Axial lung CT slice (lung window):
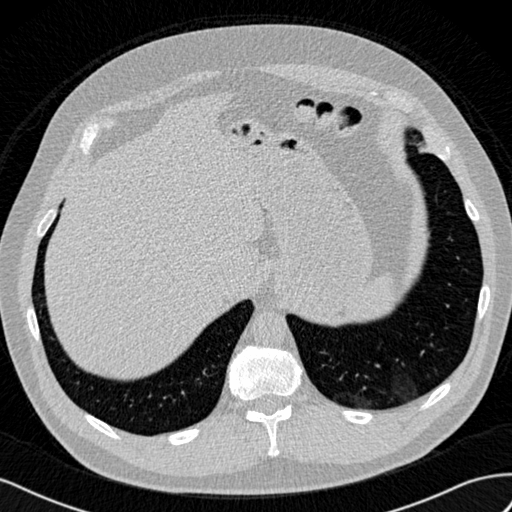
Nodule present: no